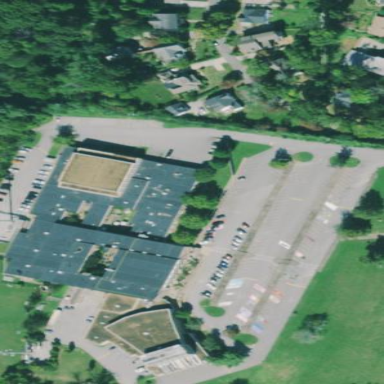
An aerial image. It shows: School building.